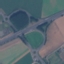
Land use / land cover class: Highway